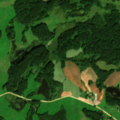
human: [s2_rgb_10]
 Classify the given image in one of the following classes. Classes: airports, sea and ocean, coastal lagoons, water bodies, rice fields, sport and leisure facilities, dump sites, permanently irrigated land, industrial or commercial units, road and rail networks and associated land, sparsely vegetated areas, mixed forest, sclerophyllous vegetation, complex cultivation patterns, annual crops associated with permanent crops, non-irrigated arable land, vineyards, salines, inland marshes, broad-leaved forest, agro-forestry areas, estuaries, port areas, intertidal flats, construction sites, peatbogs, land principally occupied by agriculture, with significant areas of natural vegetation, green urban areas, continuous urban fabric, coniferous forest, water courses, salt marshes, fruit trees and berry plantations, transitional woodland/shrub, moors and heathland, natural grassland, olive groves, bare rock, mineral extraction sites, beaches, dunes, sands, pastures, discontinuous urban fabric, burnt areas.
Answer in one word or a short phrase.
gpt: pastures, complex cultivation patterns, land principally occupied by agriculture, with significant areas of natural vegetation, broad-leaved forest